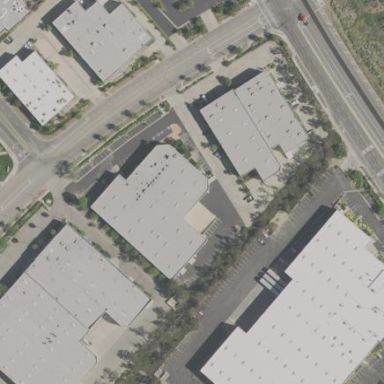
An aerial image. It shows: Warehouse building.